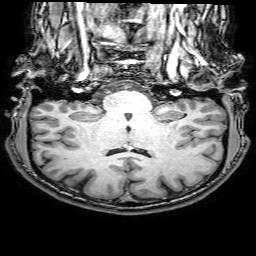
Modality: T1w
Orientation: sagittal
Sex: male
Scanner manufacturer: philips
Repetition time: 0.008193 s
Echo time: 0.00377 s